Field crop: tomato
Growth stage: 1
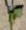
Species: solanum